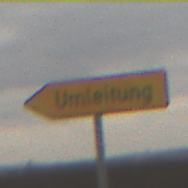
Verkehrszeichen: UmleitungswegweiserLinksweisend
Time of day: MorningAfternoon
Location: Outdoor (Nature)
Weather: Overcast
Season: NotSpecified
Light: Natural